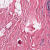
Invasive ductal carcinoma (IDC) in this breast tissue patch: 0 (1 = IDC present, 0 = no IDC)